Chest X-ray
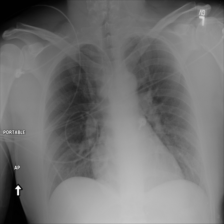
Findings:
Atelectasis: negative
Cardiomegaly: negative
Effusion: negative
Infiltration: negative
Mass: negative
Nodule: negative
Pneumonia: negative
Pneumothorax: negative
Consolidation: negative
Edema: negative
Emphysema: negative
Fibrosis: negative
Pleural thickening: negative
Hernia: negative